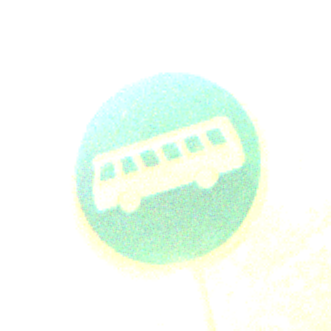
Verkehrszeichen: Busssonderstreifen
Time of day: SunriseSunset
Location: Outdoor (Nature)
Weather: PartlyCloudy
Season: NotSpecified
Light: Natural